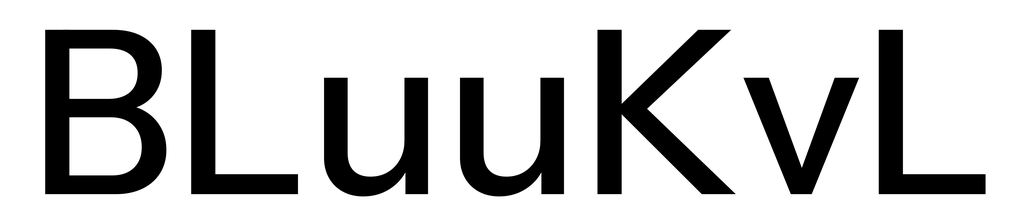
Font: InstrumentSans_Medium